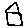
Label: house